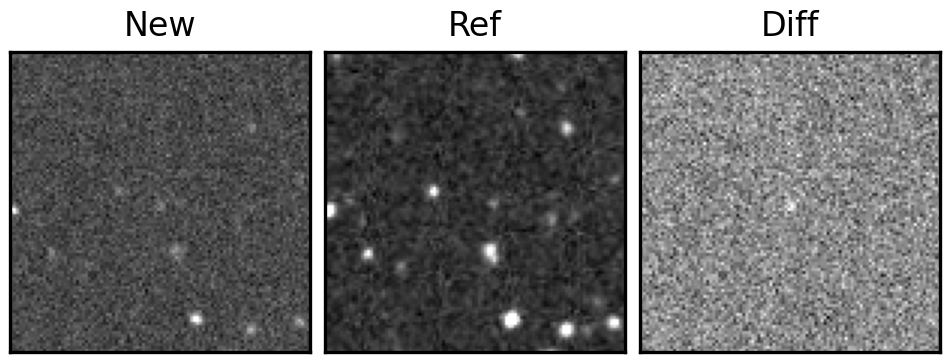
Label: real